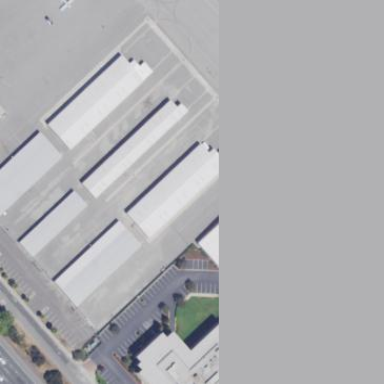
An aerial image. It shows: Hangar.